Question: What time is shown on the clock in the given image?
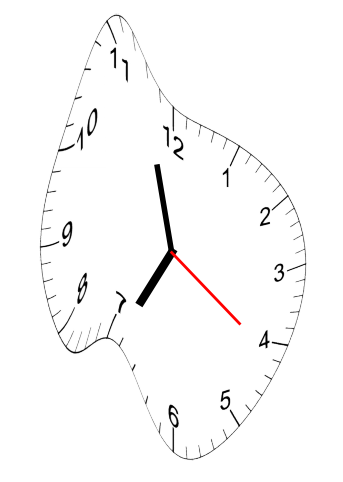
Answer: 06:57:21